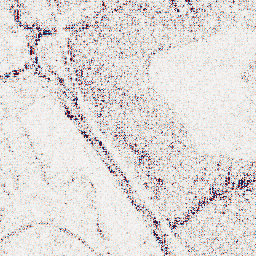
Category: wavelet
Decomposition family: wavelet_biorthogonal
Decomposition parameters: wavelet: bior4.4
level: 1
Upsampling method: edge_directed
Upsampling parameters: scale: 4
Upsampling scale: 4